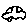
Label: car